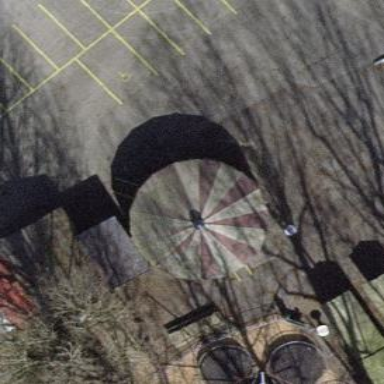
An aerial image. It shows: Gazebo shelter building.